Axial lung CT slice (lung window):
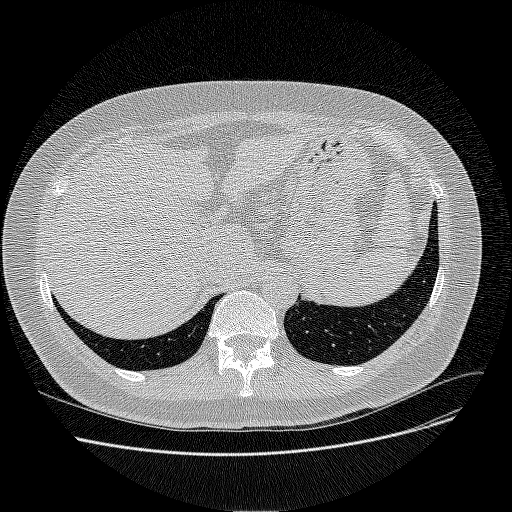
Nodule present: no